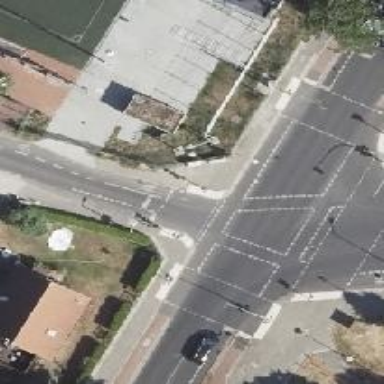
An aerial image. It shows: Crossing with traffic signals.